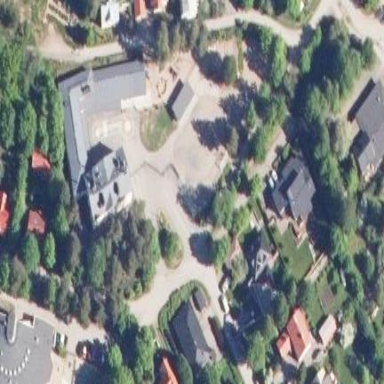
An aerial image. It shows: Playground area for leisure land.